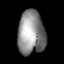
Tissue: lung
Cell type: Myeloid cells
Senescence score: 0.5526
Nuclear area (px): 1157
Mean DAPI intensity: 140.231